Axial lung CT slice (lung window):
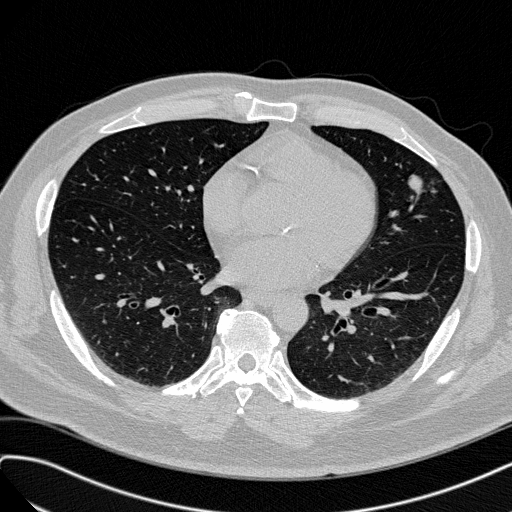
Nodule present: yes
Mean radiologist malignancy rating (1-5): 3.75